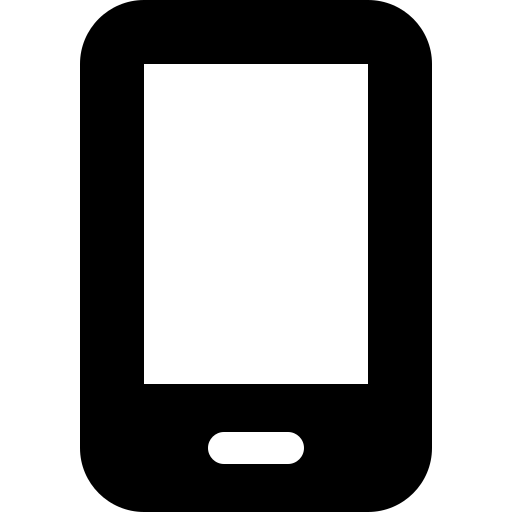
Tags: icon, FontAwesome, fa-icon, solid, mobile, screen